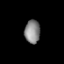
Tissue: prostate
Cell type: Epithelial cells
Senescence score: 0.315
Nuclear area (px): 352
Mean DAPI intensity: 134.705